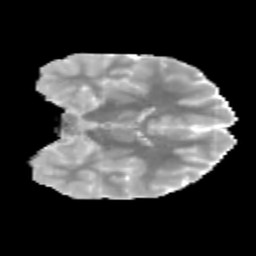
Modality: MD
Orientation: coronal
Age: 11
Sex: male
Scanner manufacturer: siemens
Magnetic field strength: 3 T
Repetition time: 3.8 s
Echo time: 0.07 s